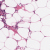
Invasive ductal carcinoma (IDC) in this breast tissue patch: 0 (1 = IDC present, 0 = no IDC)